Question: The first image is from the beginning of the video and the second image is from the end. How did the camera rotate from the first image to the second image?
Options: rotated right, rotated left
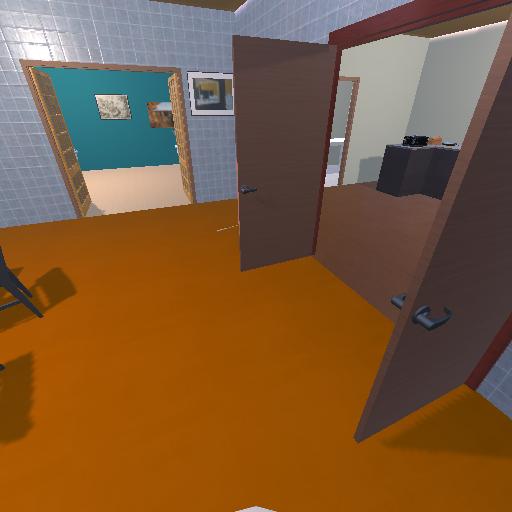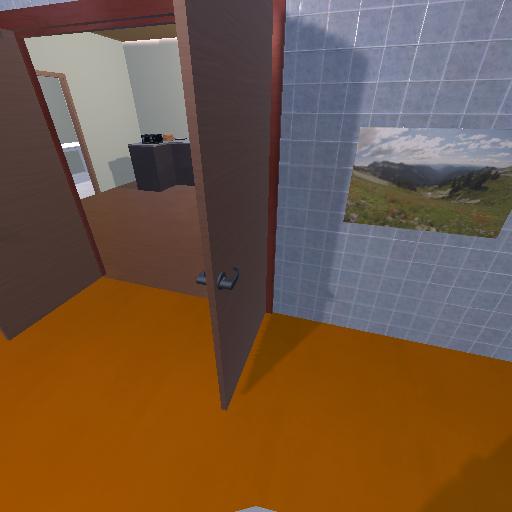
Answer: rotated right